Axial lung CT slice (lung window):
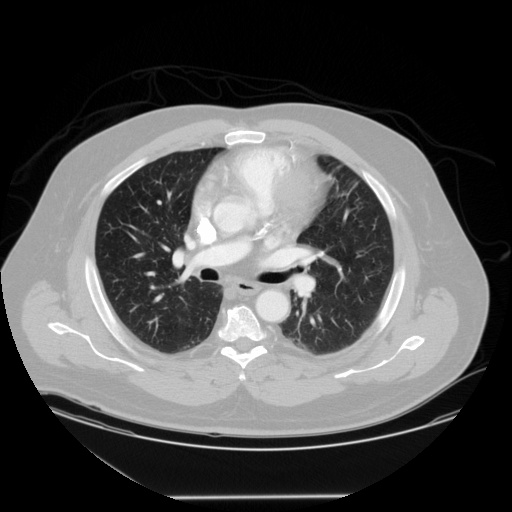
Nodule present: no